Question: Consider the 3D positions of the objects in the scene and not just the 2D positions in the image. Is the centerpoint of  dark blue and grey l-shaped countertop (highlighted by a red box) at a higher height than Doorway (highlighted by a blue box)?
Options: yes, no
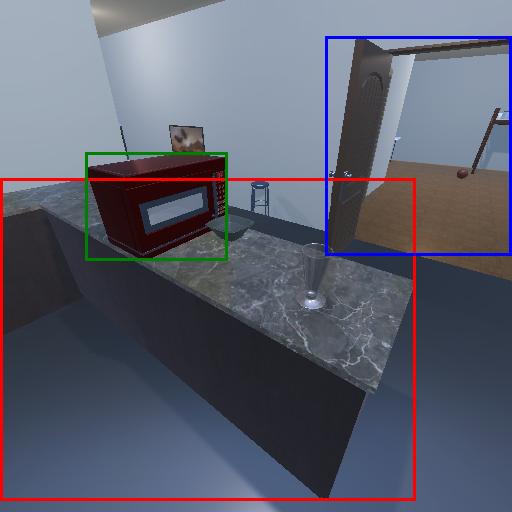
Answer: yes